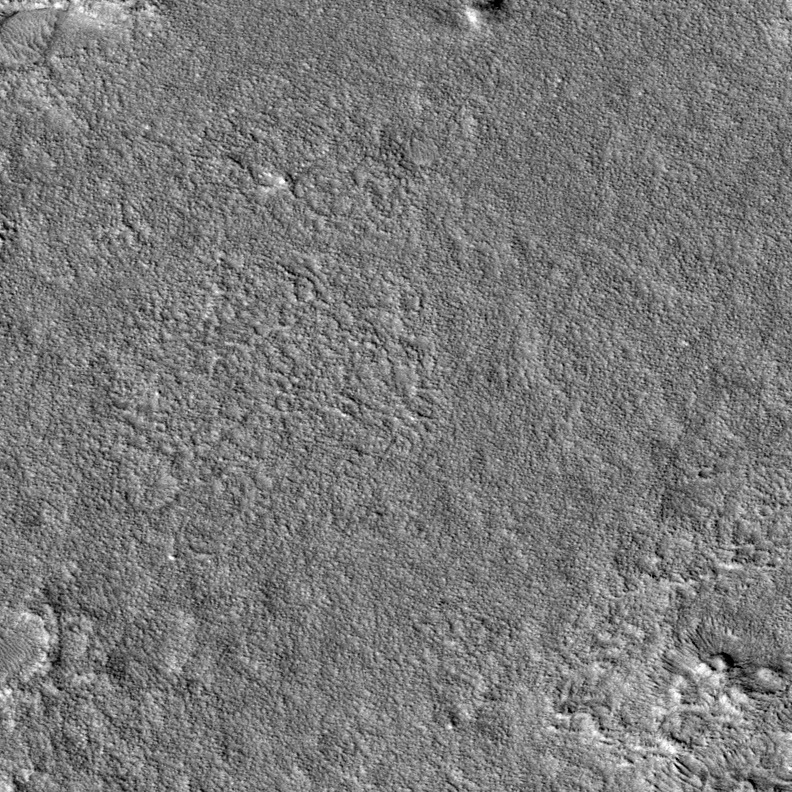
Label: dustdevil